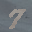
Label: 7